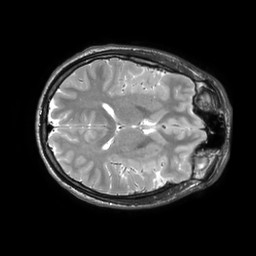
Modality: T2w
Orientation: axial
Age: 21
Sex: male
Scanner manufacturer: philips
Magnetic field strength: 3 T
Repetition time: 3 s
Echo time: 0.08 s